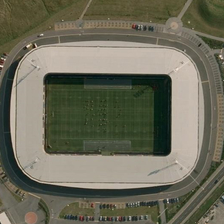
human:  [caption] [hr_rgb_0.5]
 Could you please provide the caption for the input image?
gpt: football players are playing on the field in this stadium with white roof .

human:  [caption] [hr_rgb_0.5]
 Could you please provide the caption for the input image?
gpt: a round rectangle stadium with a circular road around is near a straight road .

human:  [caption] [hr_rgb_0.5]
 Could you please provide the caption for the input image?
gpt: a round rectangular stadium with a circular road around is near a straight road .

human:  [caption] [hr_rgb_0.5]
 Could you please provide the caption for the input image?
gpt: a round rectangle stadium with a circular road around is near a straight road .

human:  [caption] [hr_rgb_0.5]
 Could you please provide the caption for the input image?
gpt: many cars are near a stadium with a football field in it .